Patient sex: M
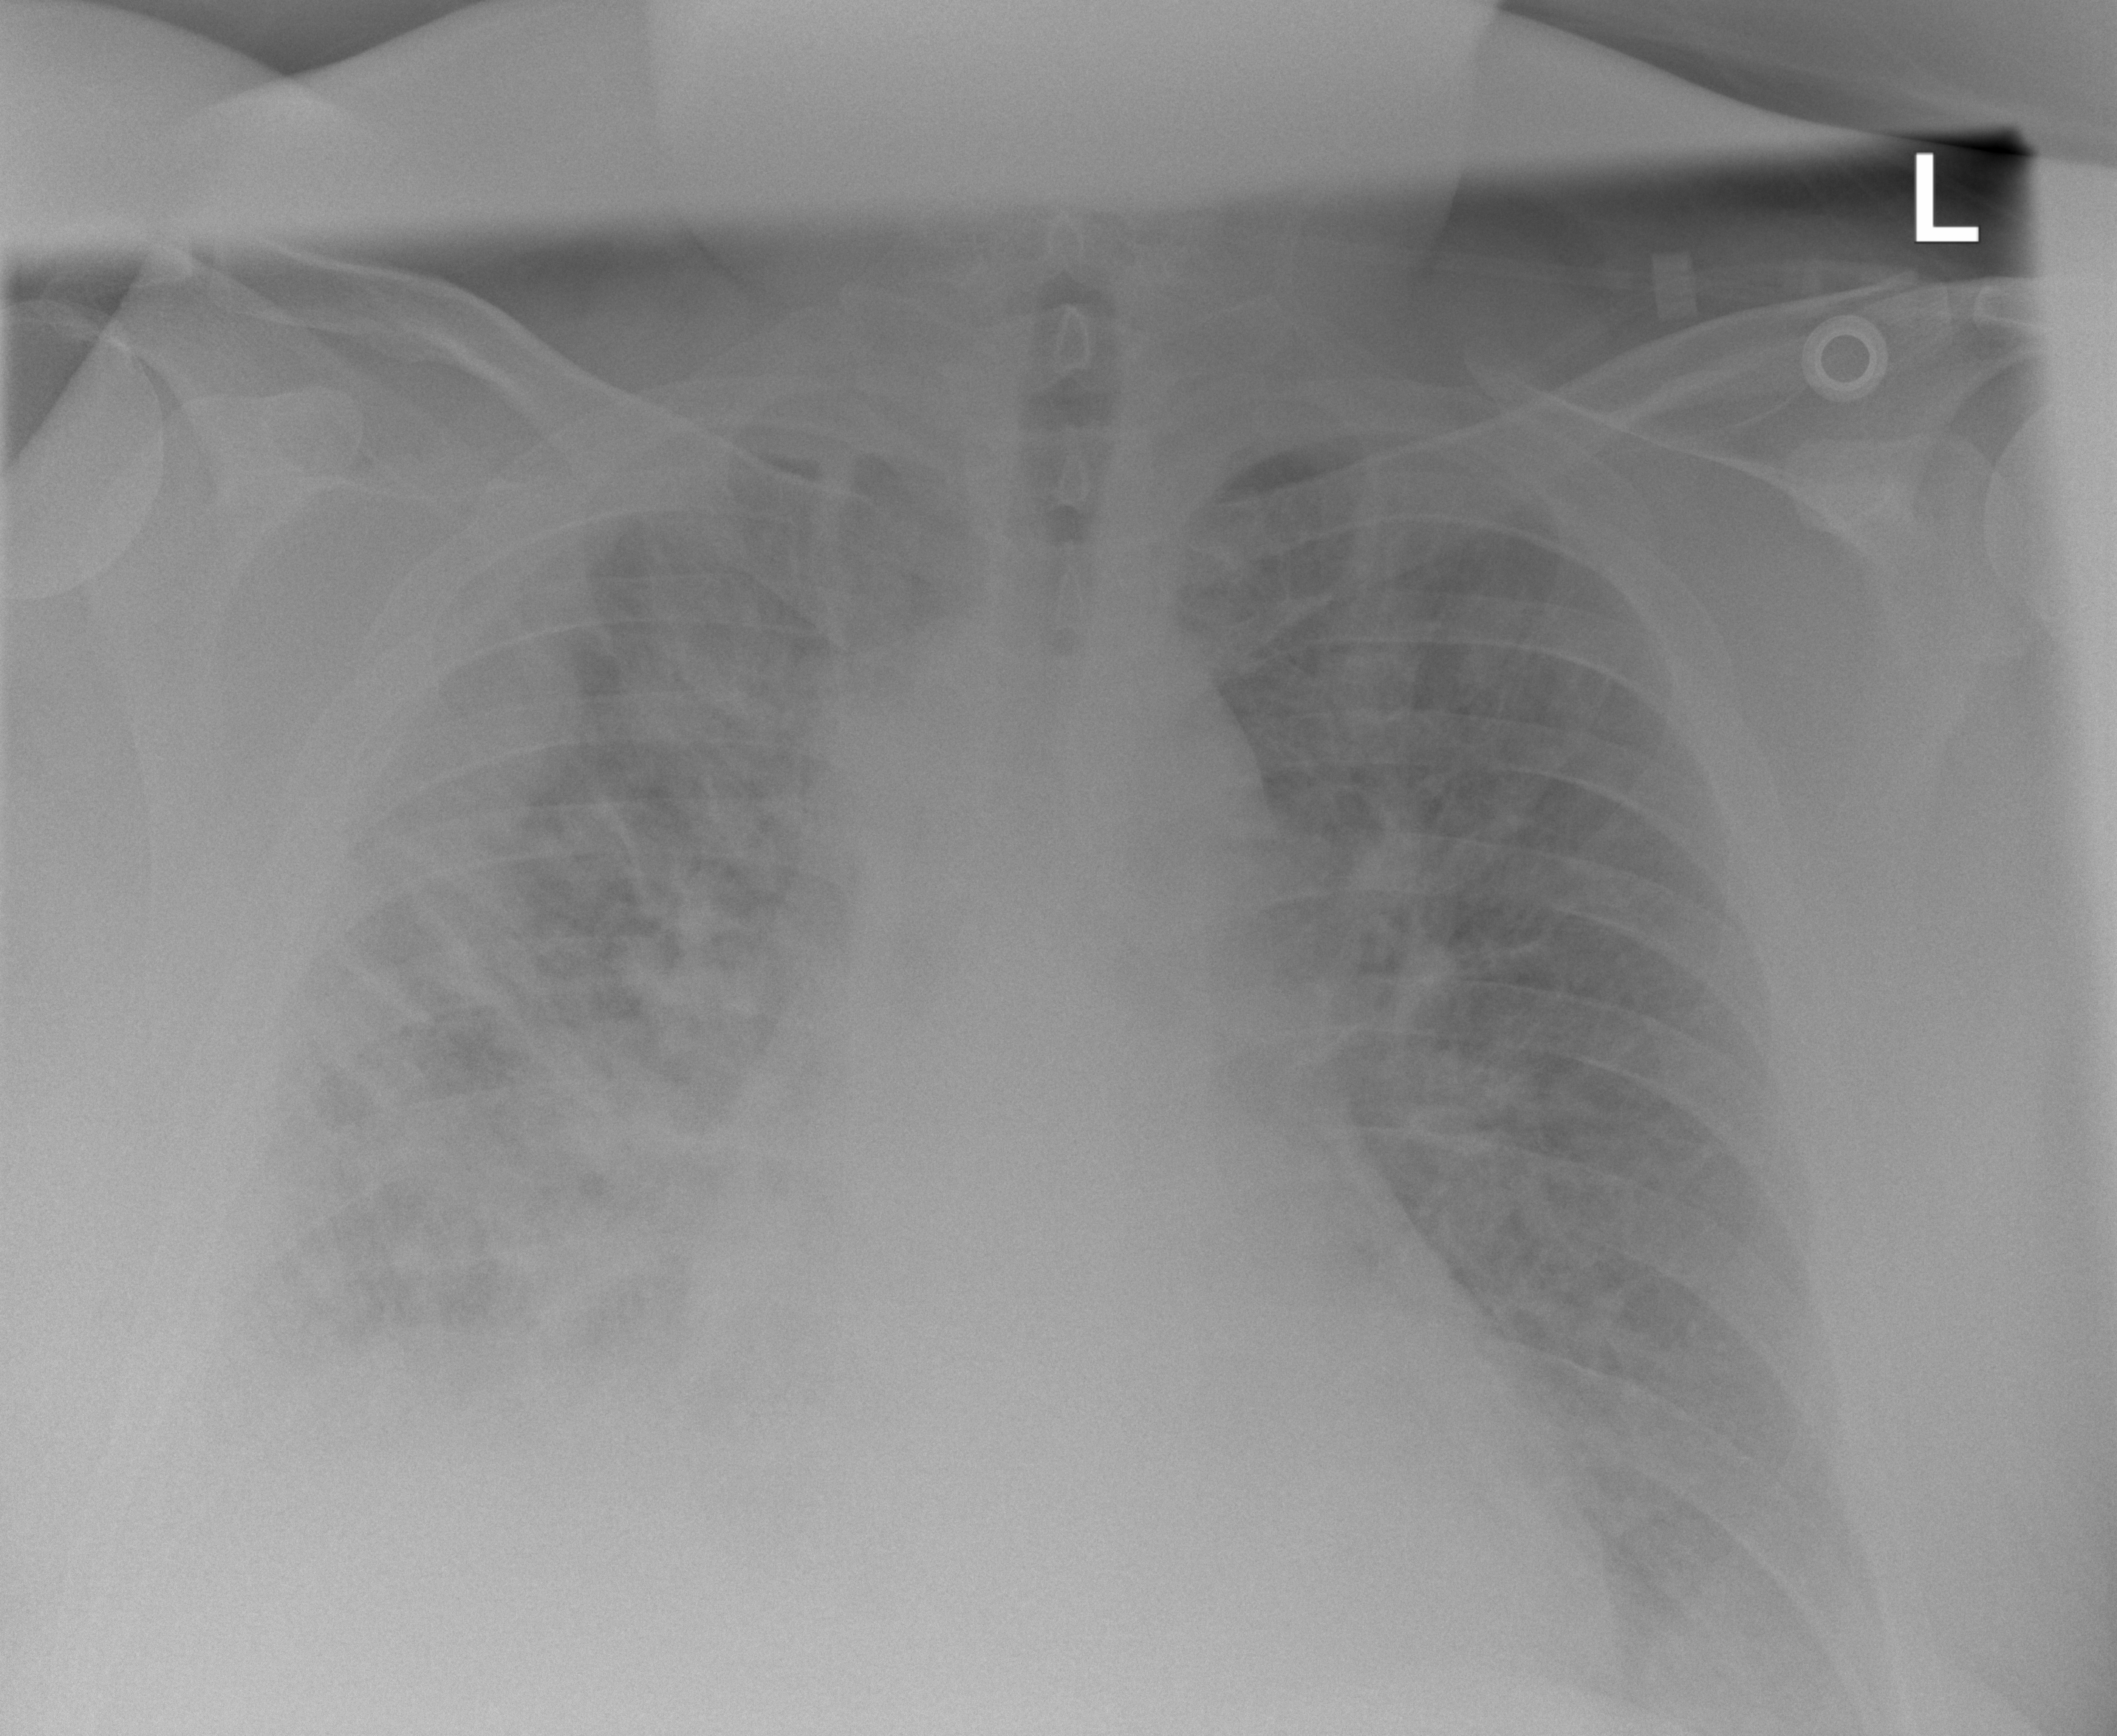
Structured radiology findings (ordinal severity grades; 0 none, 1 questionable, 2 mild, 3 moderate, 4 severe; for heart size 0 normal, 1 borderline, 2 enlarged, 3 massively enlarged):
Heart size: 2
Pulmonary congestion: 2
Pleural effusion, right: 3
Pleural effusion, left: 2
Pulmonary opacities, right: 3
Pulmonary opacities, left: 2
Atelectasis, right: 2
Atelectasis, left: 0